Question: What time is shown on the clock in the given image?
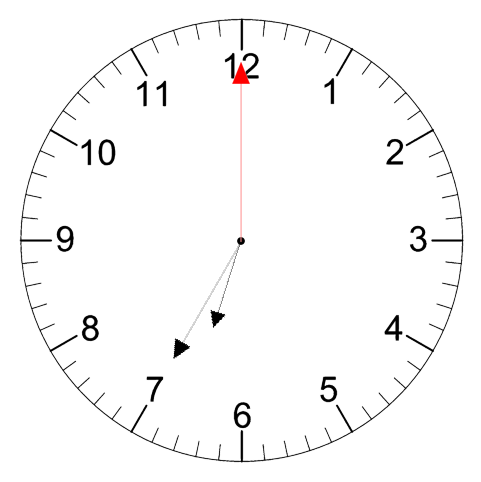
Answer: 06:35:00